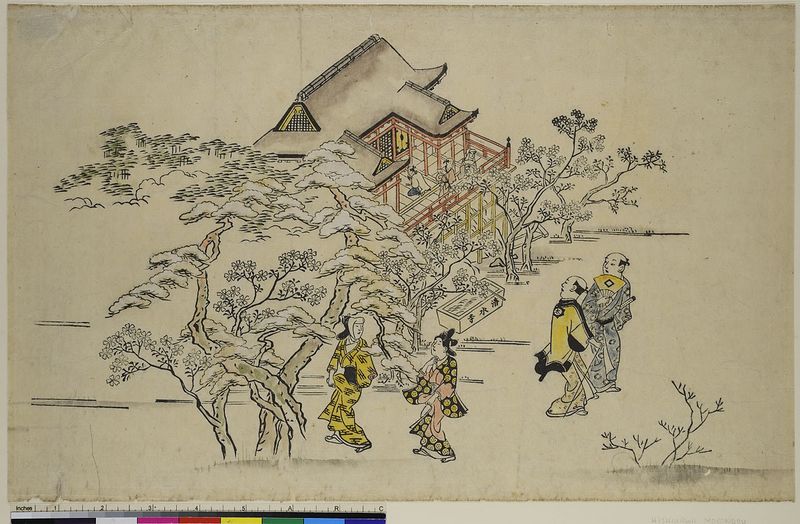
Titel: Der Kiyomizu-Tempel in Ueno, Blatt 4 aus der Serie: Kirschblütenschau in Ueno
Künstler: Hishikawa Moronobu
Standort: Hamburg
Institution: Museum für Kunst und Gewerbe Hamburg
Schlagwörter: baum, bäume, frauen, gelb, männer, schwarz, skizze, dach, haus, rot, muster, strauch, wald, arbeit, terrasse, holzschnitt, zwei, farbe, arbeiter, tusche, druckgraphik, druckgrafik, tracht, china, kiefer, tempel, zeit, kirschbaum, kimono, chinesen, handkoloriert, volkstracht, edo, reproduktionen, druckerzeugnisse, sträucher, handkolorierung, heiligtümer, kiyomizu, chinsein